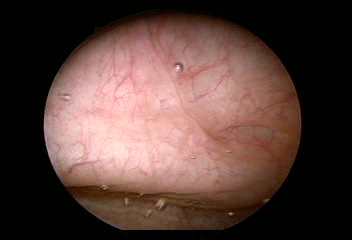
Modality: WLC
Class: Normal mucosa
Bladder cancer association: No